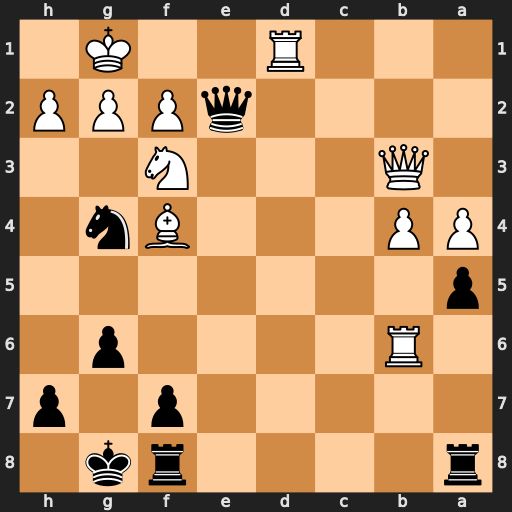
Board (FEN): r4rk1/5p1p/1R4p1/p7/PP3Bn1/1Q3N2/4qPPP/3R2K1
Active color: b
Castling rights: -
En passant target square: -
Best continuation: Qxf2+ Kh1 Qxb6